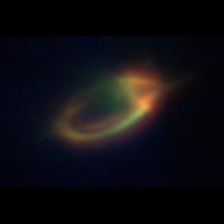
Taxon: Gyrodinium
Group: Dinoflagellates